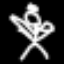
Label: angel